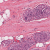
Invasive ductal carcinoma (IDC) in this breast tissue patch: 0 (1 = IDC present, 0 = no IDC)